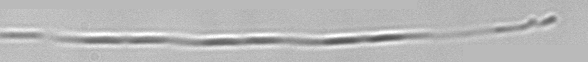
Label: Pseudo-nitzschia